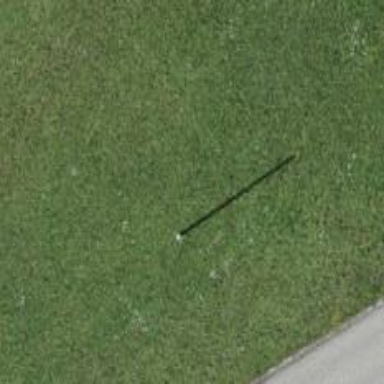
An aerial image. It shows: Utility pole in the area.